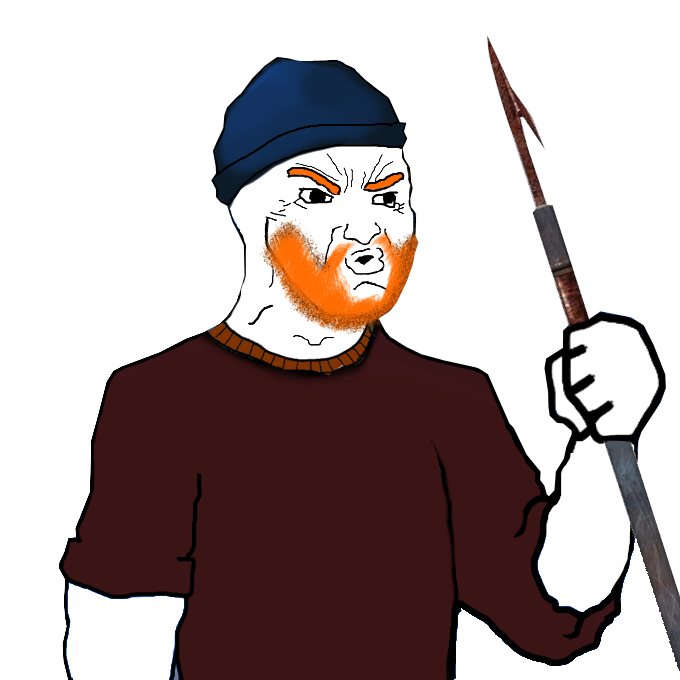
Label: 5_Hooker